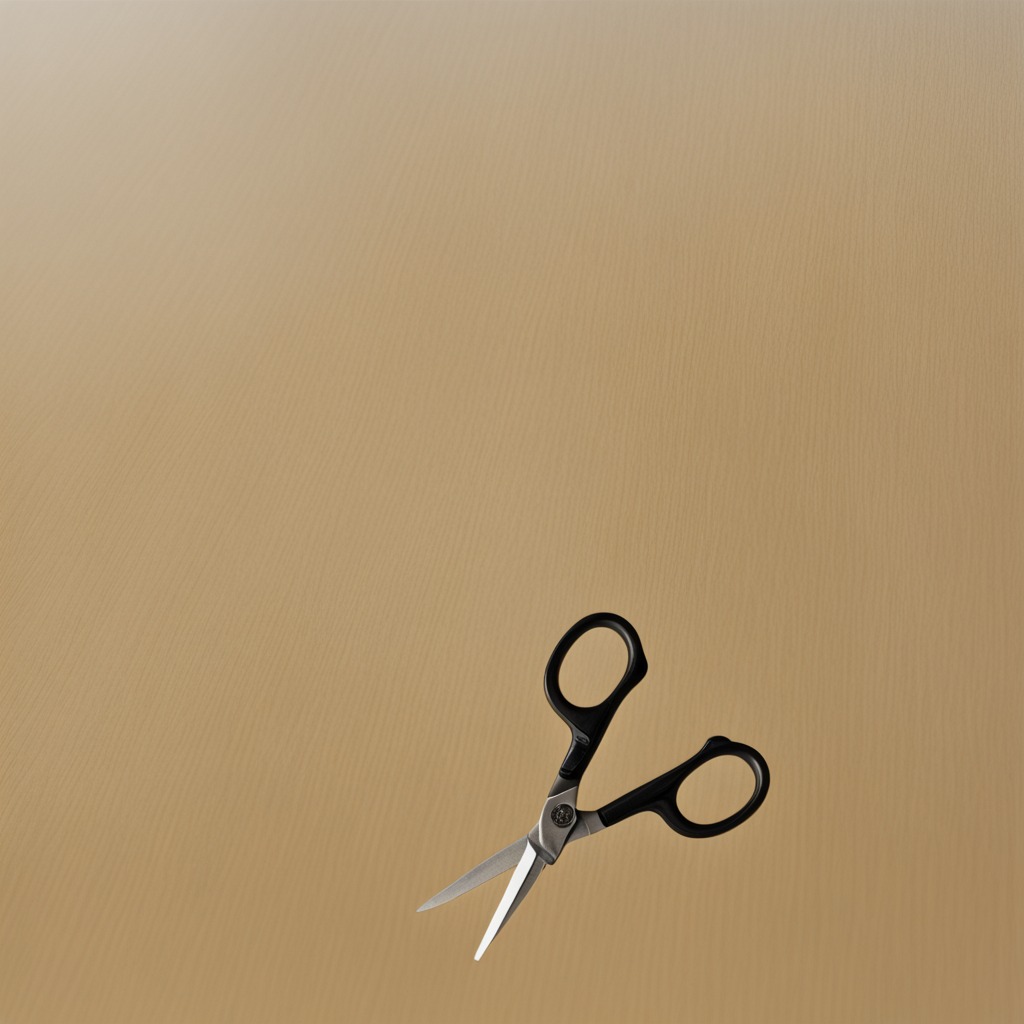
A scissor lying on the plywood surface in a paint workshop lit by afternoon window light.